【题型】选择题　【知识点】解析几何　【难度】easy
如图所示，已知$A(-2,0)$，$B(2,0)$，$C(0,2)$，$E(-1,0)$，$F(1,0)$，一束光线从$F$点出发射到$BC$上的$D$点经$BC$反射后，再经$AC$反射，落到线段$AE$上（不含端点），则直线$FD$的斜率的取值范围是( \   \ )

\vspace{5pt}
\noindent
A．$(-\infty,-2)$\qquad B．$(4,+\infty)$

\vspace{3pt}
\noindent
C．$(2,+\infty)$\qquad D．$(1,+\infty)$
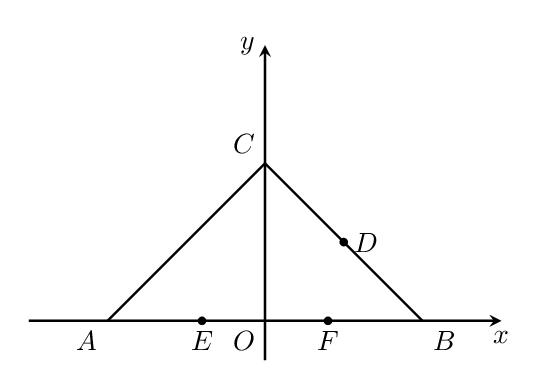
【解答】
\vspace{8pt}
\noindent
\textbf{【答案】B}

\vspace{3pt}
\noindent
\textbf{【分析】}从特殊位置考虑，满足$k_{A_1F}<k_{FD}$即可.

\vspace{5pt}
\noindent
\textbf{【解析】}如图所示，从特殊位置考虑.

\vspace{3pt}
\noindent
$\because$点$A(-2,0)$关于直线$BC:x+y=2$的对称点为$A_1(2,4)$，

\noindent
$\therefore$直线$A_1F$的斜率$k_{A_1F}=4$，$\therefore k_{A_1F}<k_{FD}$.

\vspace{3pt}
\noindent
$\because E(-1,0)$关于直线$AC:y=x+2$的对称点为$E_1(-2,1)$，

\noindent
点$E_1(-2,1)$关于直线$BC:x+y=2$的对称点为$E_2(1,4)$，此时直线$E_2F$的斜率不存在.

\vspace{3pt}
\noindent
综上，$k_{FD}\in(4,+\infty)$.

\vspace{5pt}
\noindent
故选：B.

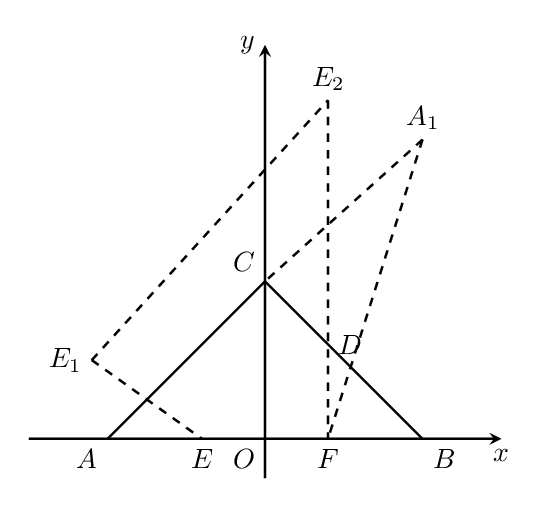